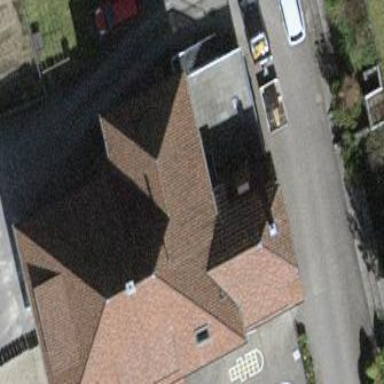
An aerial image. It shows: School building.